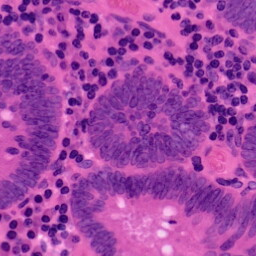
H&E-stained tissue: Colon